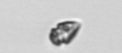
Label: Heterocapsa_rotundata